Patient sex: F
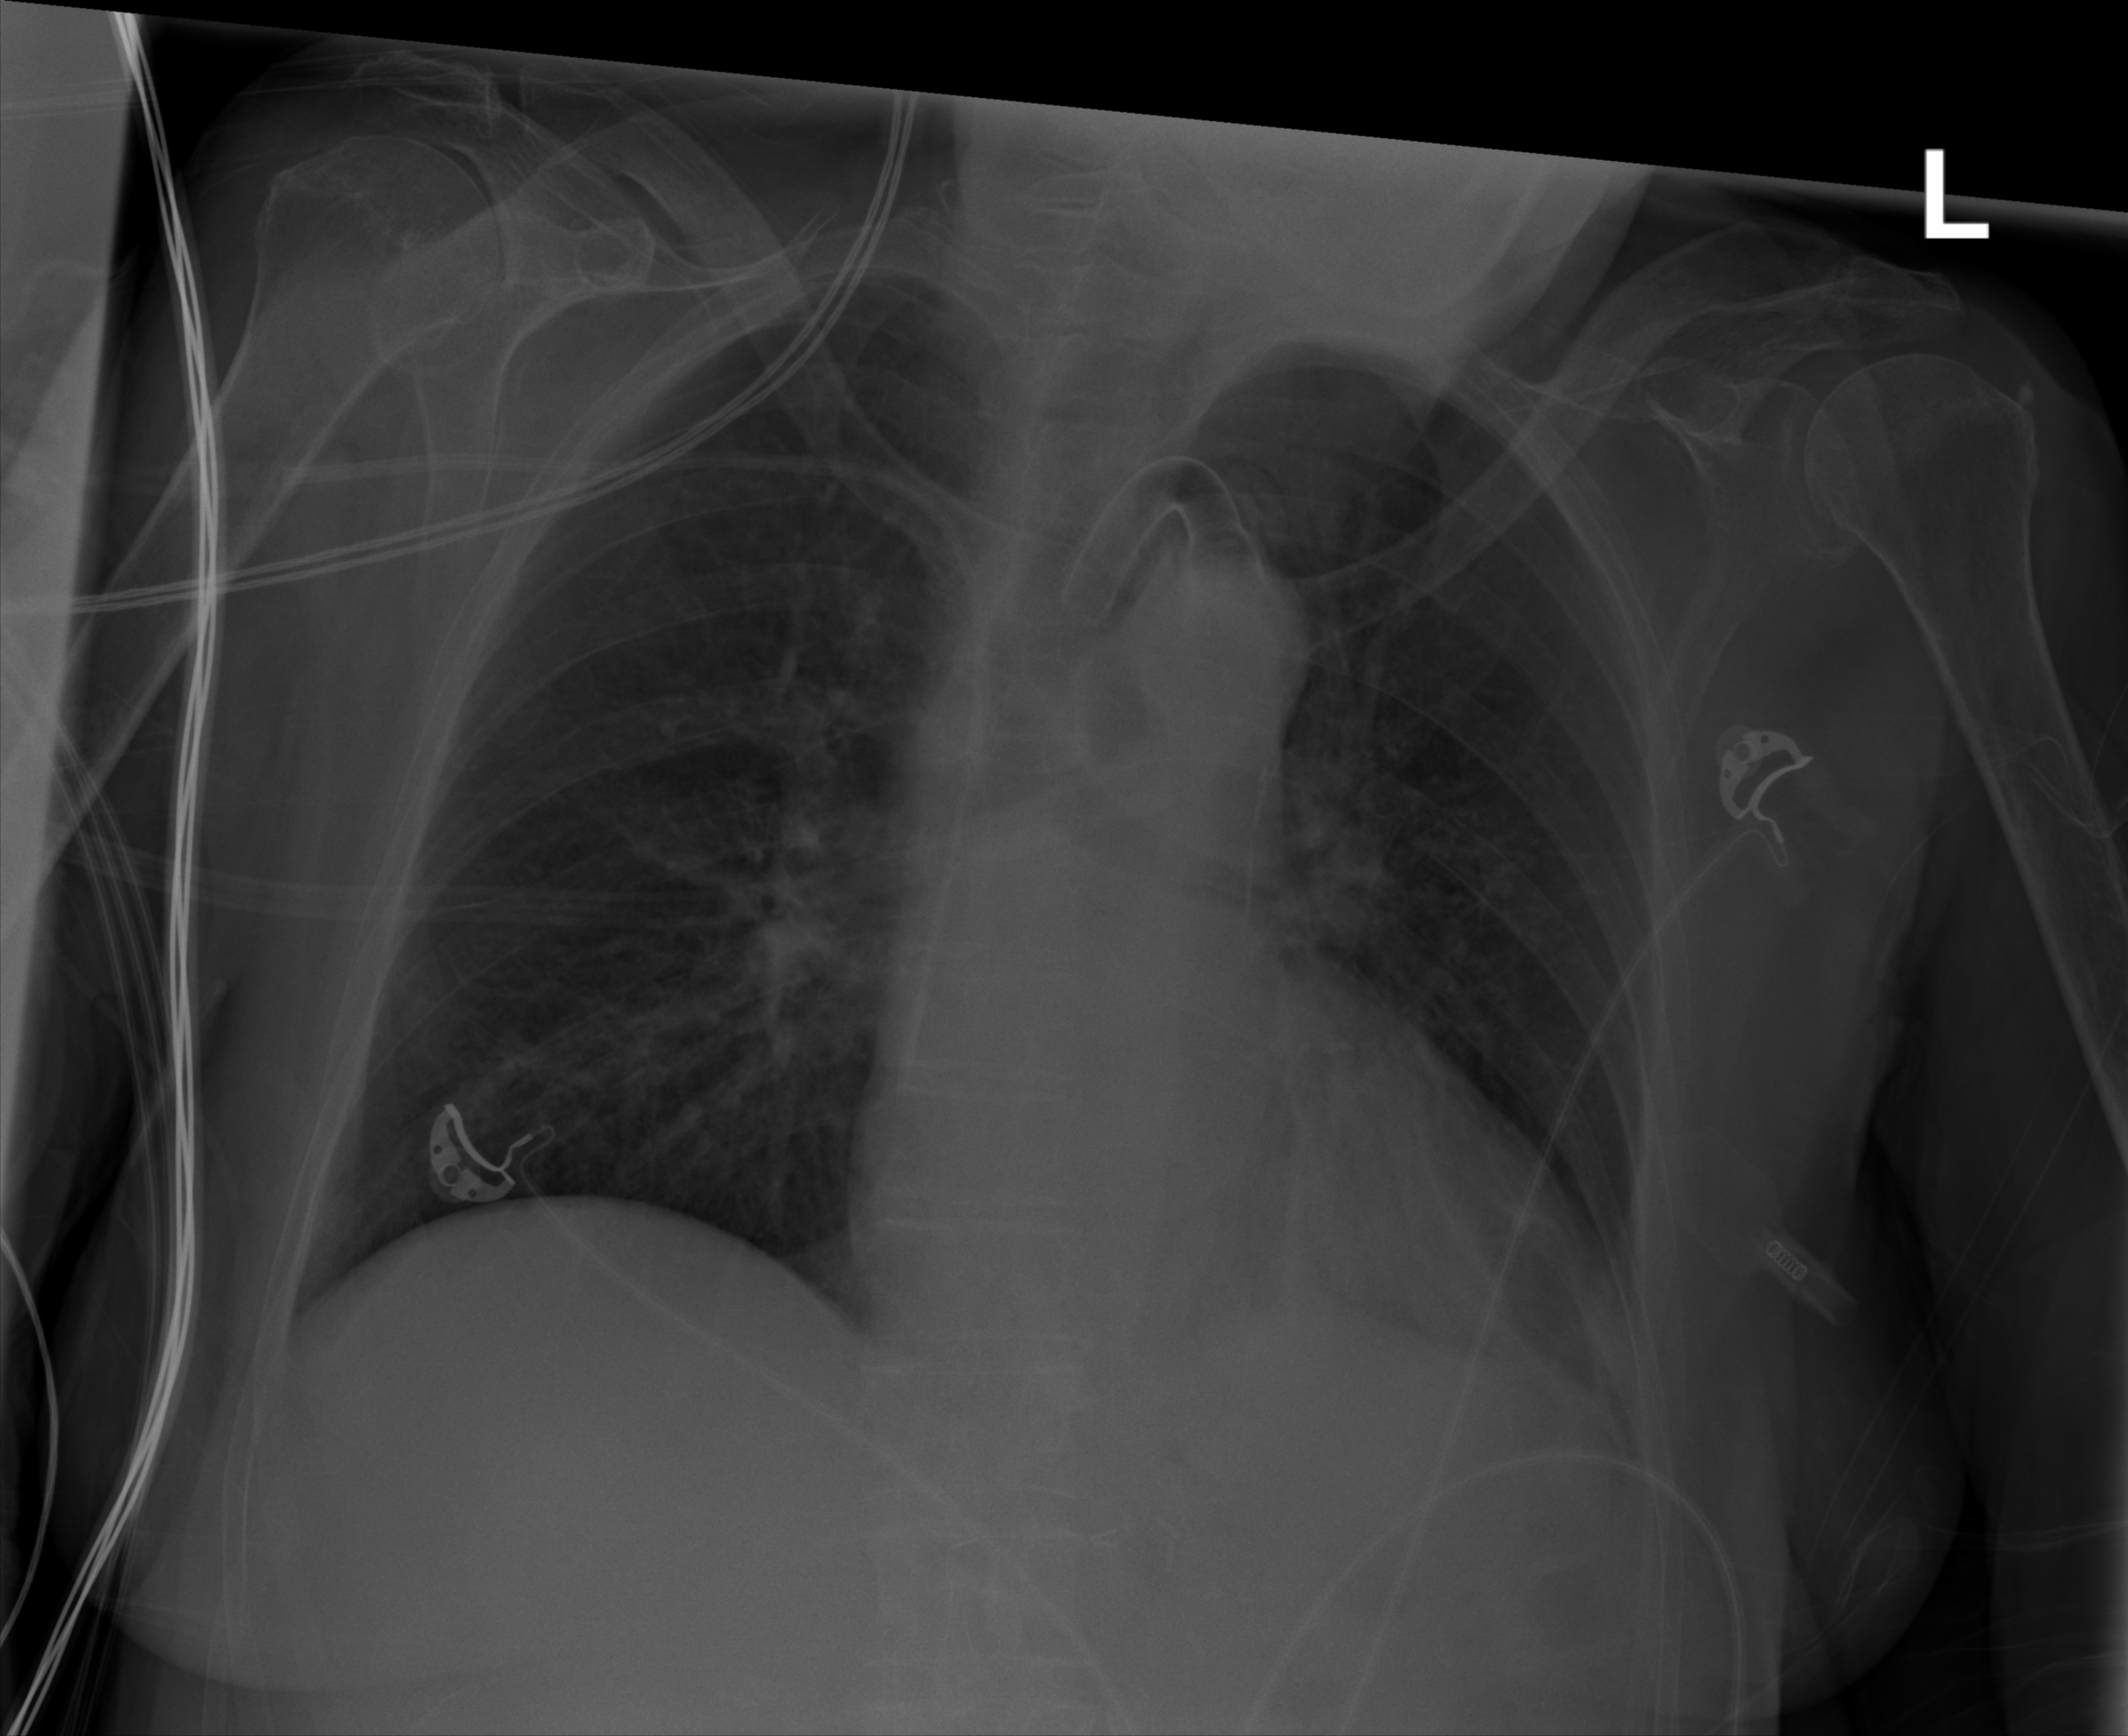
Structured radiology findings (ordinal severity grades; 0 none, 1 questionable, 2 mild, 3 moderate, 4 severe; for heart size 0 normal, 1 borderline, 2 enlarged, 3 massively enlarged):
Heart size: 1
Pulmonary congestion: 0
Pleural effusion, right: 0
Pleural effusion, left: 0
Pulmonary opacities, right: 0
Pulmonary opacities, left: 2
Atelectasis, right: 0
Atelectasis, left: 2